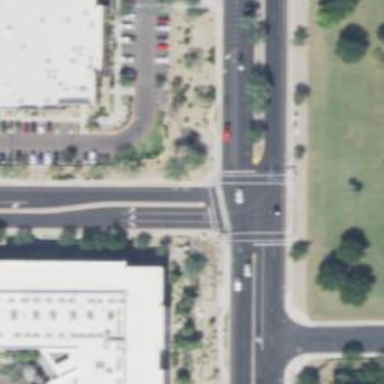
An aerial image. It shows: Solid stop line on the road marking.